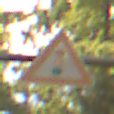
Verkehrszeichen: Lichtzeichenanlage
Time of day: Midday
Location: Outdoor (Nature)
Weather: PartlyCloudy
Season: NotSpecified
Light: Natural